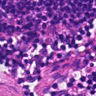
Metastatic tissue present: no